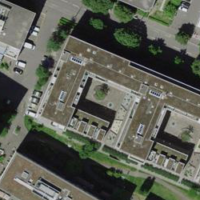
EUNIS habitat code: 54
Species observed at this site:
Columba palumbus
Cyanistes caeruleus
Turdus merula